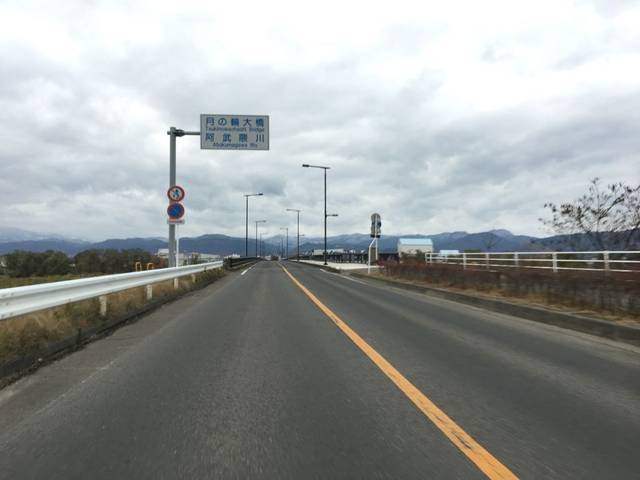
Region: Japan
Coordinates: 37.797, 140.508